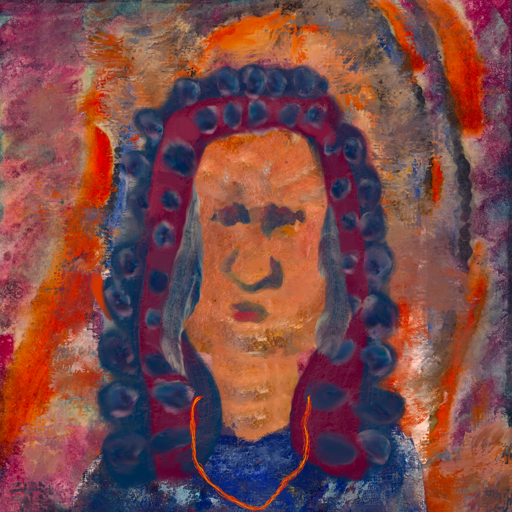
Background: Experience, Head And Neck Front: Boggyland, Face Front: In_The_Sun, Bust: Irani, Hair Front: Hill_Girl, Head Accessory: Blank, Second Necklace: Gypsy_Mother_2, Necklace: Blank, Baby: Blank